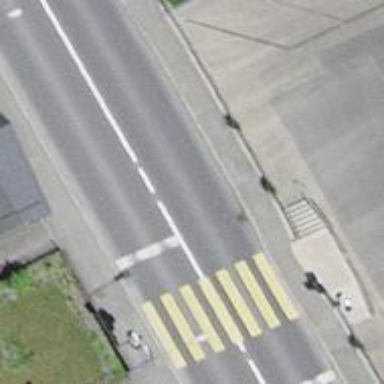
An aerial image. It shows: Road with traffic signals.